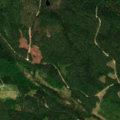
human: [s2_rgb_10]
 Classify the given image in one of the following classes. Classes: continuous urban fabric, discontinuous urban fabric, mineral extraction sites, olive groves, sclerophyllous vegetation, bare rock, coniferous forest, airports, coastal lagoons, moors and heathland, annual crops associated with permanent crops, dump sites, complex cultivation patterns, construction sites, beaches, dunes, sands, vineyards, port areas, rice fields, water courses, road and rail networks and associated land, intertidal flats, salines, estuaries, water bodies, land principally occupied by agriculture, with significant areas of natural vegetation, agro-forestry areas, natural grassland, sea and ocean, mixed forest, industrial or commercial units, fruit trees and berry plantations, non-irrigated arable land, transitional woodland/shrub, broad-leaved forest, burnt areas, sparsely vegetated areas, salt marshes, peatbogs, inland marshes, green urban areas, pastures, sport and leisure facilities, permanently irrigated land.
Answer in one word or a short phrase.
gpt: coniferous forest, mixed forest